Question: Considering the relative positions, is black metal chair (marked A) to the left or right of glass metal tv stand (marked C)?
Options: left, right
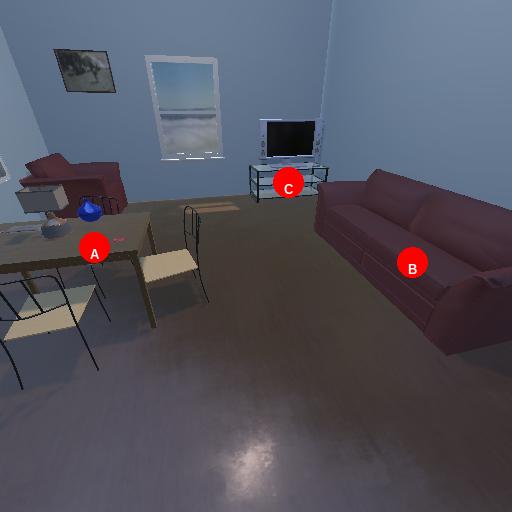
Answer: left